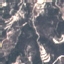
Land use / land cover class: HerbaceousVegetation